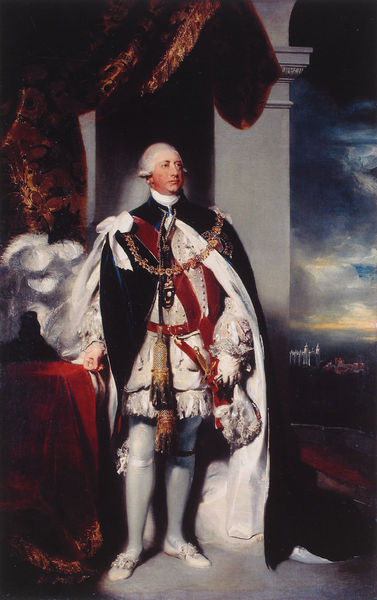
Titel: Der König George III
Künstler: Thomas Lawrence
Institution: Coventry, The Herbert Art Gallery and Museum
Schlagwörter: blau, feder, gewitter, himmel, mann, umhang, weiß, wolken, stadt, handschuh, handschuhe, pfeiler, rot, samt, stehen, portrait, vorhang, kirche, mantel, stoff, adel, poträt, perücke, herrschaft, bogen, kette, kaiser, könig, arkade, abzeichen, orden, herrscher, beutel, strumpfhose, admiral, insignien, ornat, habsburger, handschu